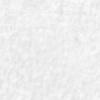
Label: no_change